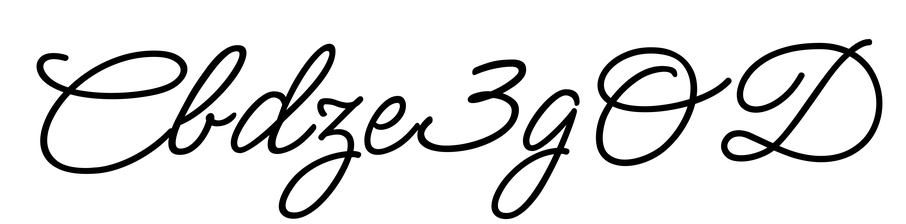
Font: MeowScript-Regular